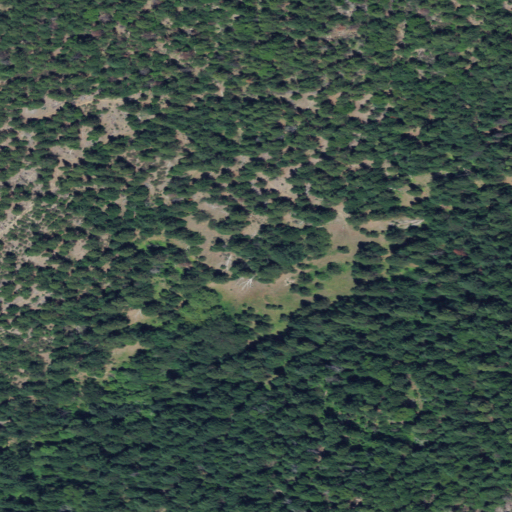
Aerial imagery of plain(s) in Oregon named Oak Flat containing evergreen forest, shrub, mixed forest, and barren land